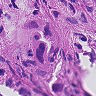
Metastatic tissue present: yes